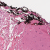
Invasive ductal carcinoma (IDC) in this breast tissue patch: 0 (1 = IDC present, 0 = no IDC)